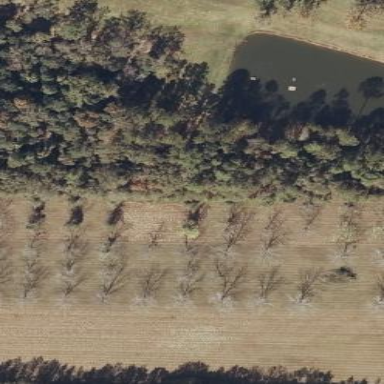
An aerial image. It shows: Orchard.